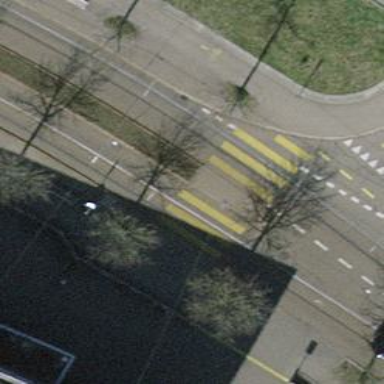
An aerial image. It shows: Uncontrolled zebra crossing with pedestrian island.